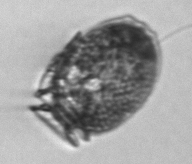
Label: Dinophysis_acuminata